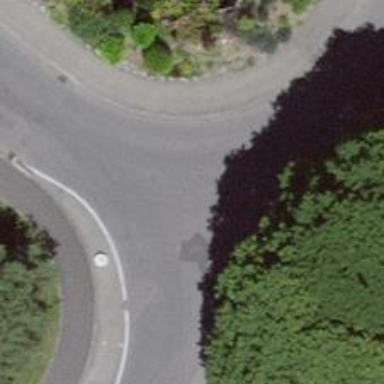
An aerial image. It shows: Residential road with asphalt surface. There are sidewalks on both sides of the road.